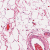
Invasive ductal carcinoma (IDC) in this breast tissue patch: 0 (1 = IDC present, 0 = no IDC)